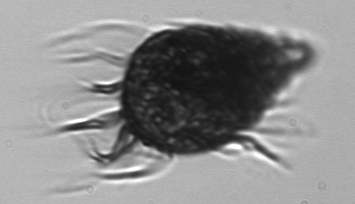
Label: Laboea_strobila